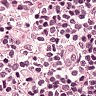
Metastatic tissue present: no